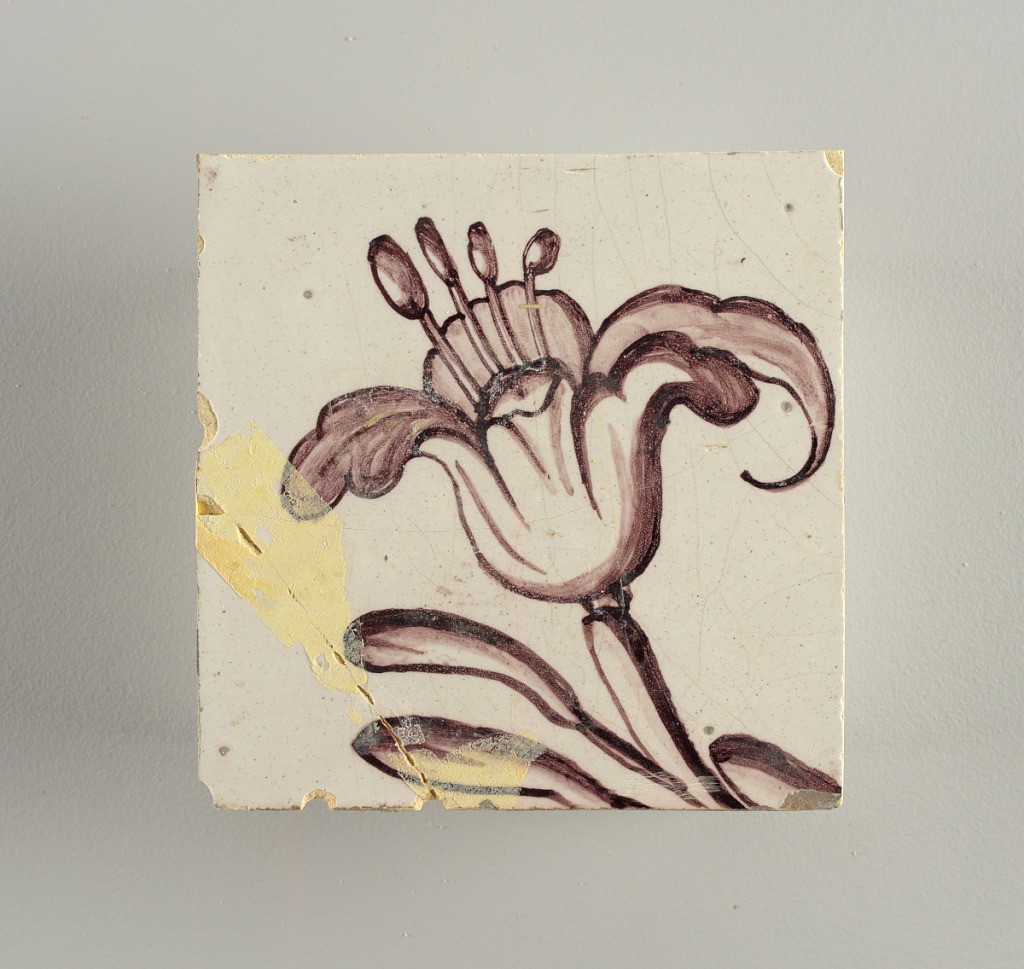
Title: Wall facing
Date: ca. 1725
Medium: tin-glazed earthenware, underglaze
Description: Running design for a frieze or a dado, composed of scrolls of foliage and strapwork, and four repeating motifs--a seated woman in a small upright oval medallion, a putto seated on a rocailled base, and strapwork in axial pattern.  The various panels, A to F, show various repeats of the same design, all being five tiles high and a varying number of tiles wide.